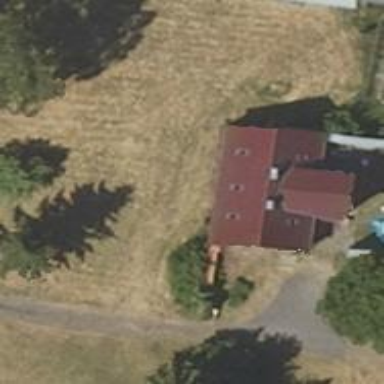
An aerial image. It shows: Simple and straightforward house.